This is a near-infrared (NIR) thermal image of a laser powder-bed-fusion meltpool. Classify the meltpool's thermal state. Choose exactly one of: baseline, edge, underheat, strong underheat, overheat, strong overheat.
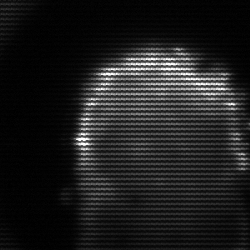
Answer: baseline